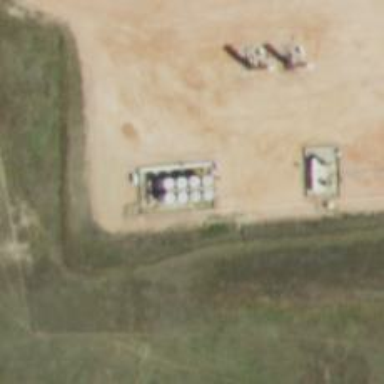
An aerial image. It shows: Storage tank that is man-made.